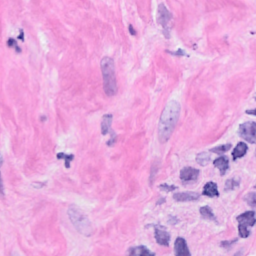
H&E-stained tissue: Breast